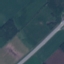
Label: Highway